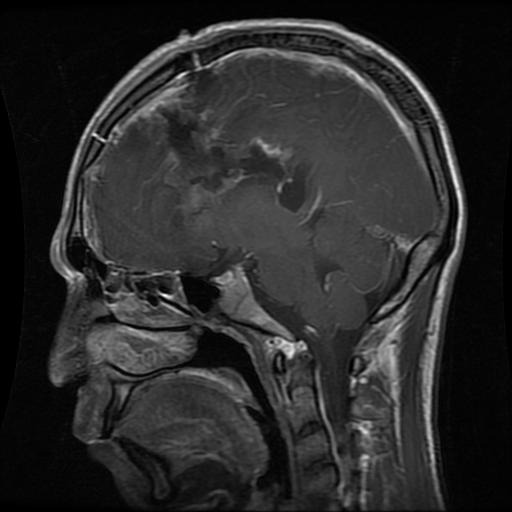
Label: glioma